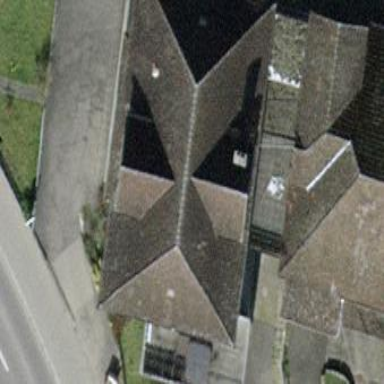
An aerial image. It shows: Hipped-roof building with apartments.